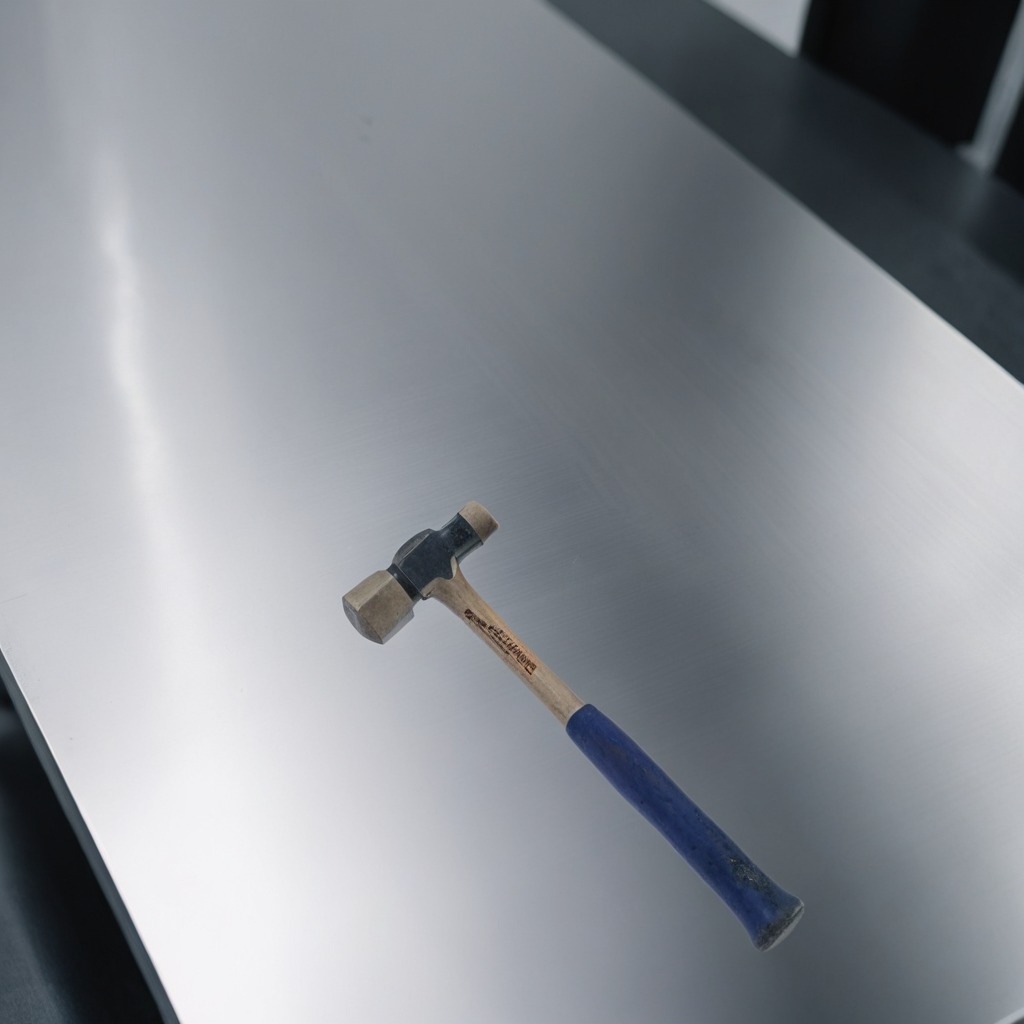
A hammer is lying on the stainless steel table in a high-end prototyping lab.